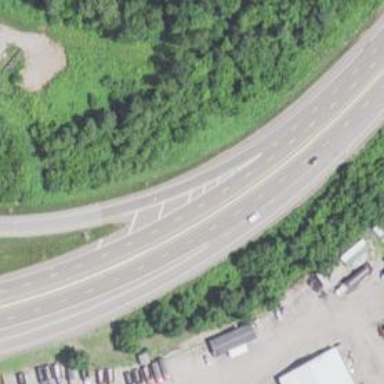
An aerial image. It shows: Expressway with asphalt surface and classified as primary highway.